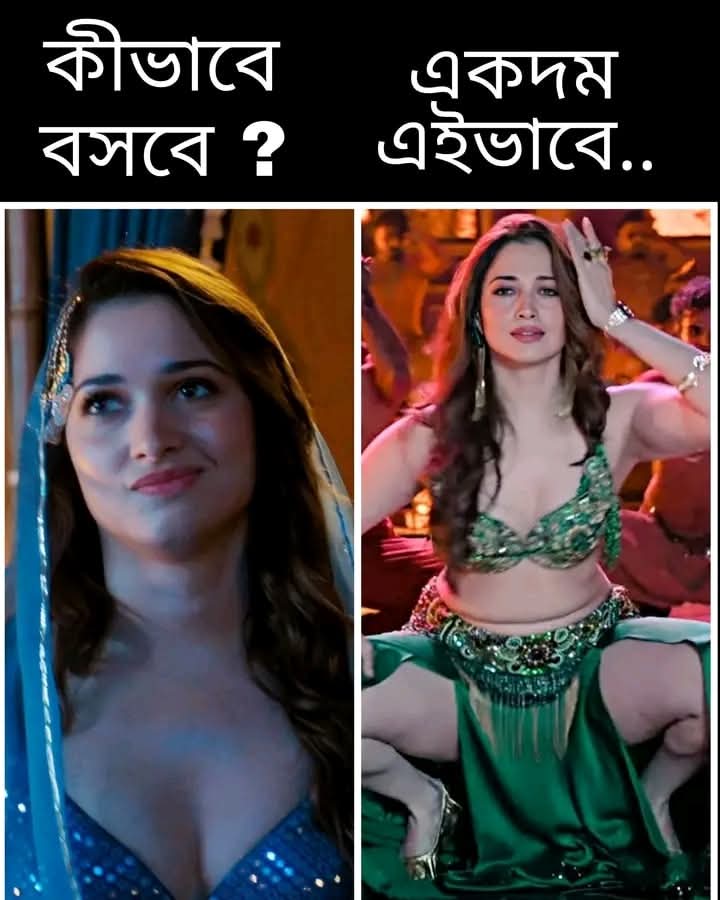
Text: কীভাবে বসবে?
একদম এইভাবে..
Label: Non Hate